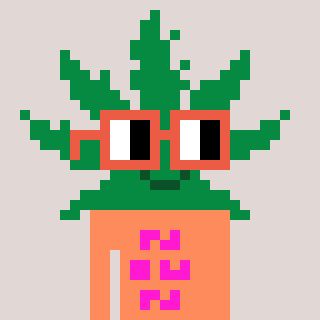
a pixel art character with square orange glasses, a weed-shaped head and a peachy-colored body on a warm background